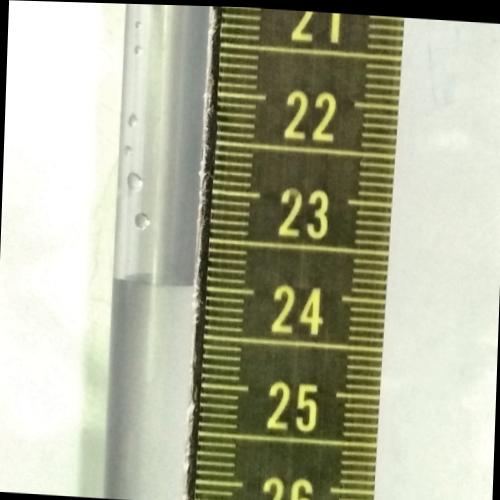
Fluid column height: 24.0 cm